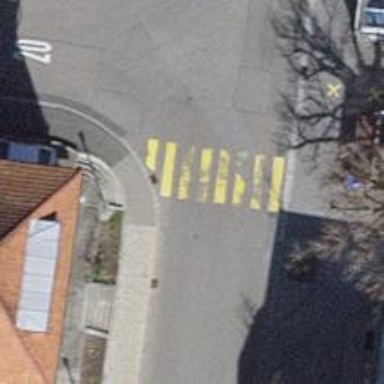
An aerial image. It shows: Uncontrolled zebra crossing with notable zebra markings.